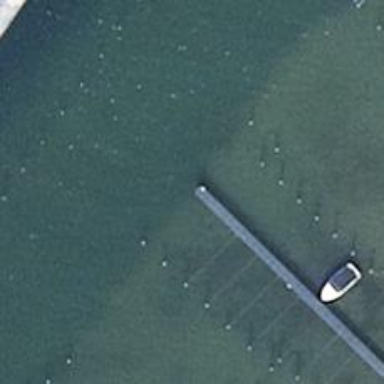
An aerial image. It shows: Man-made pier.